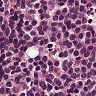
Metastatic tissue present: no